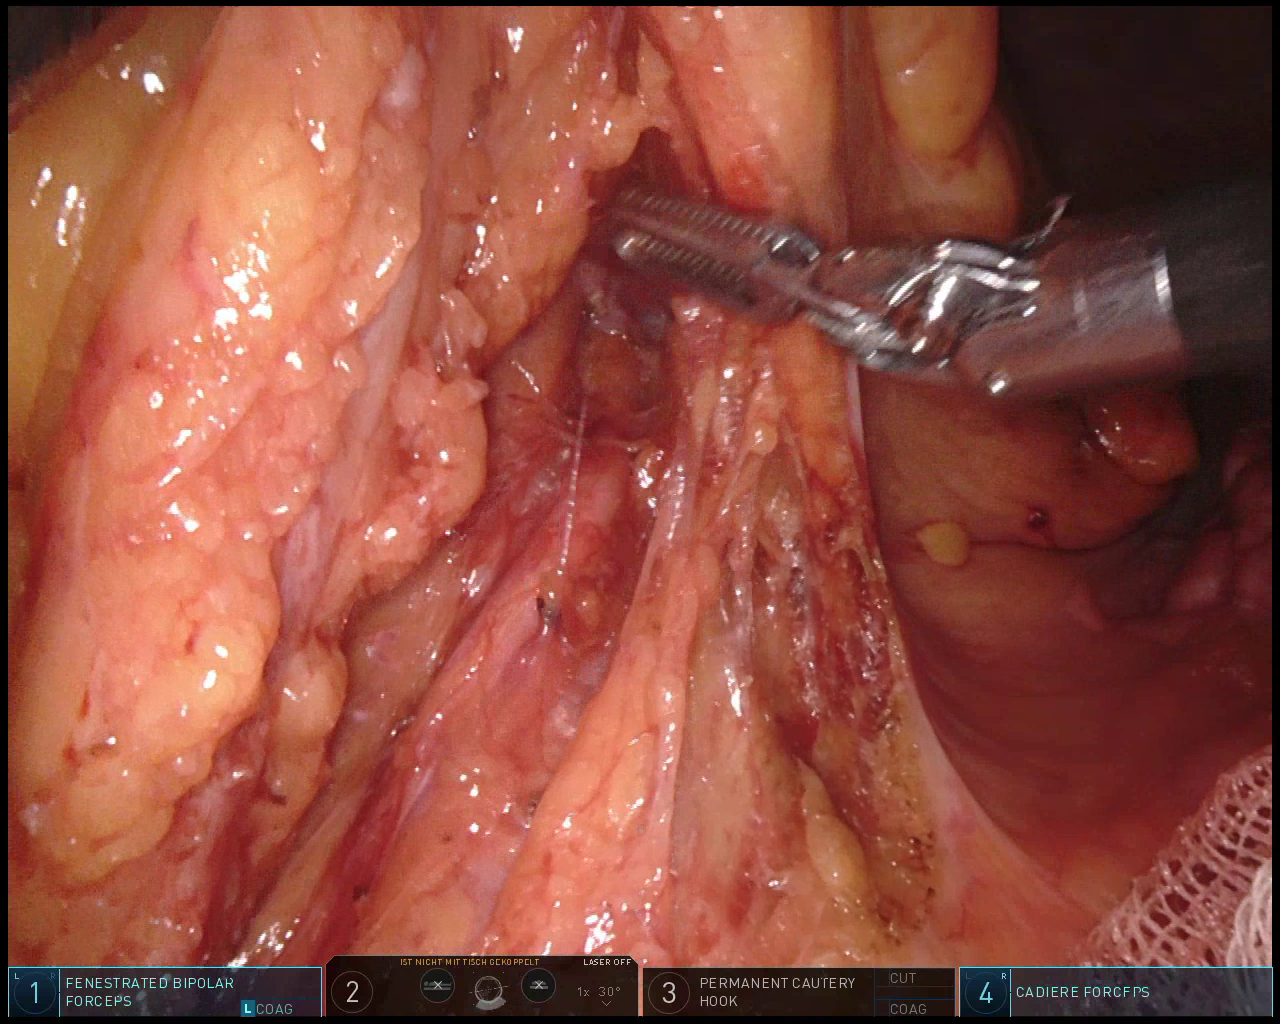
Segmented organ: ureter
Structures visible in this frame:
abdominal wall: no
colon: no
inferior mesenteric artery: no
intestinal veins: no
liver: no
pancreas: no
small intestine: no
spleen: no
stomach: no
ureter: yes
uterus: no
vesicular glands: no